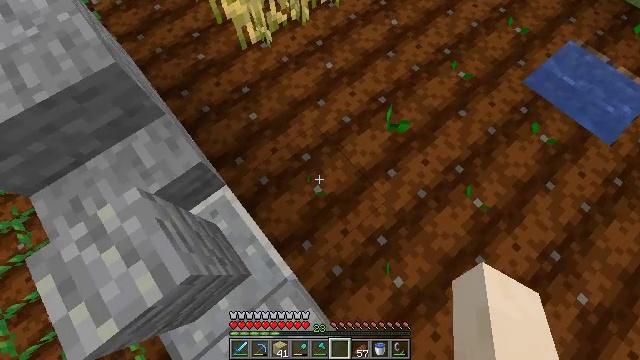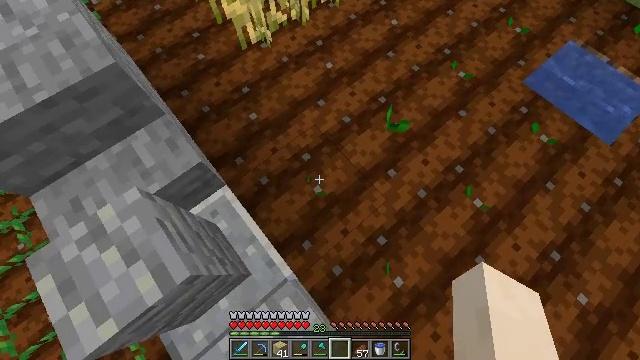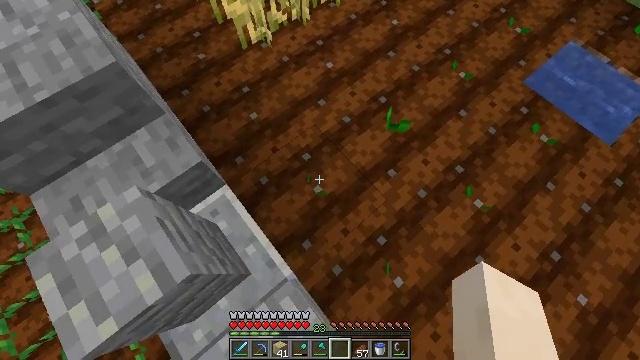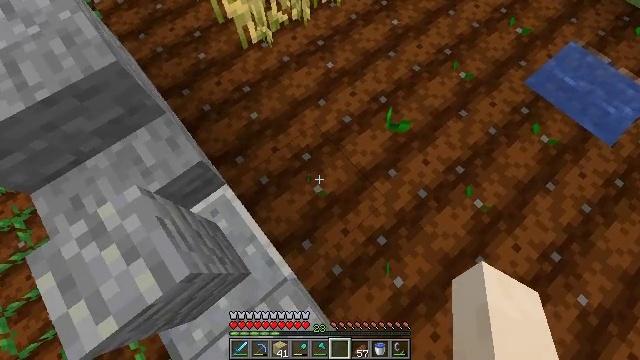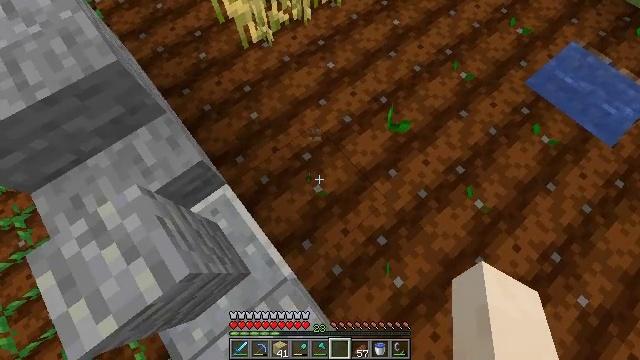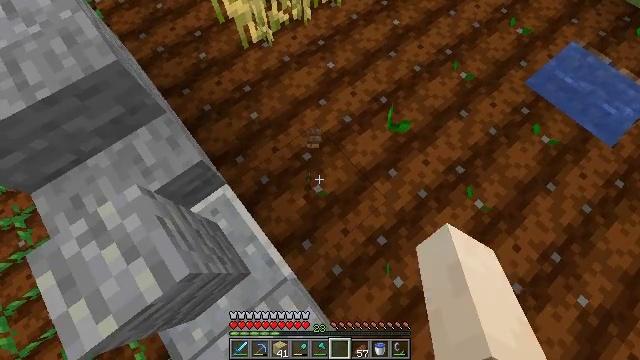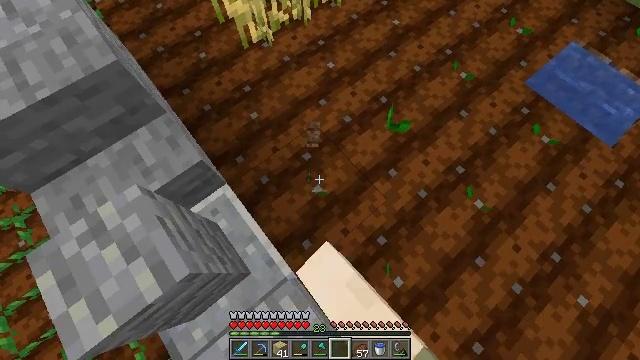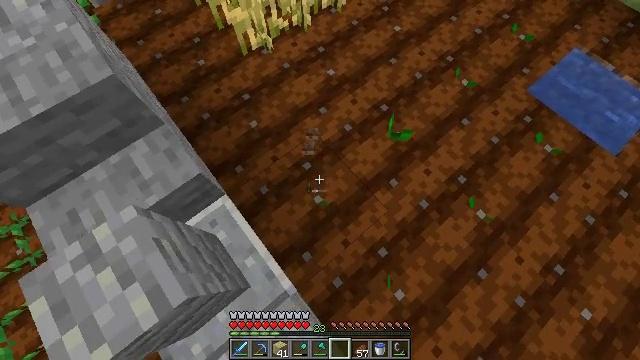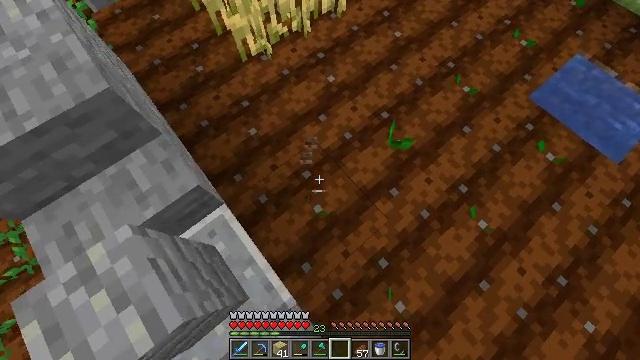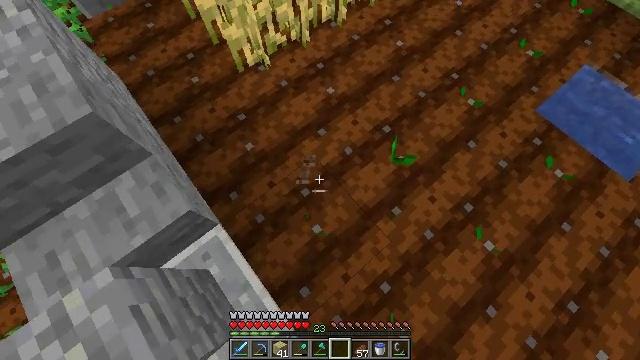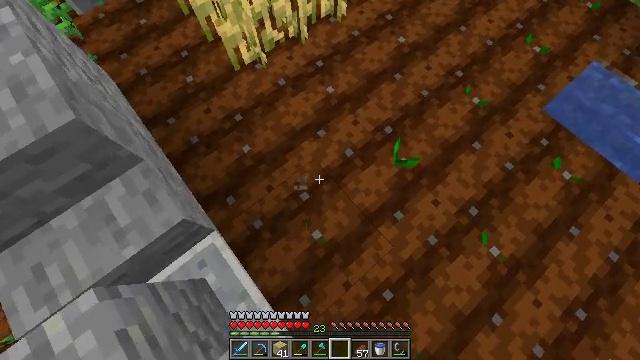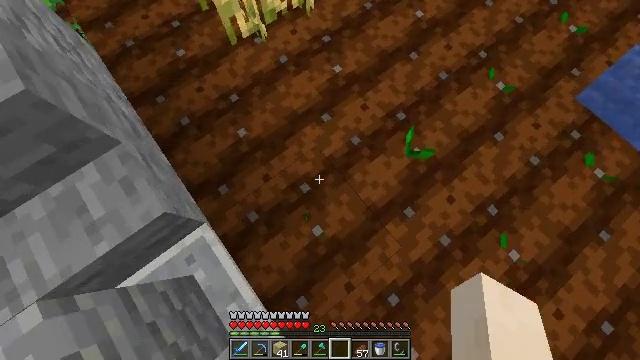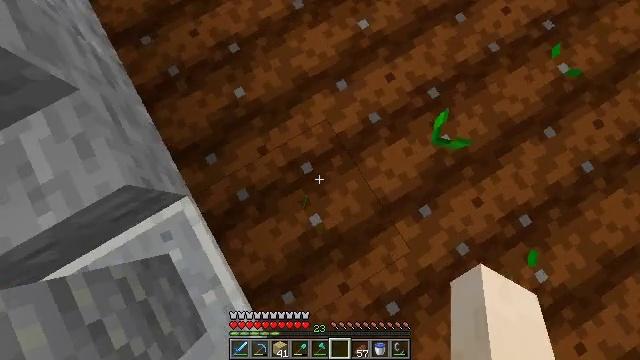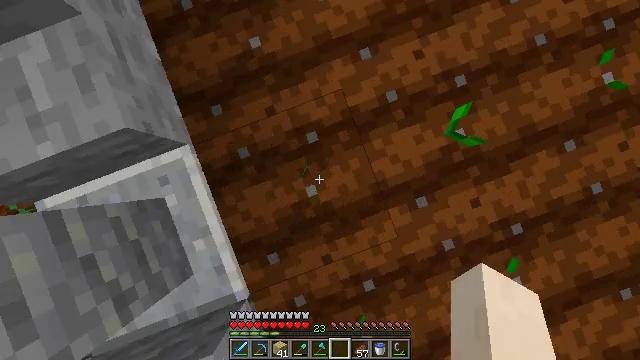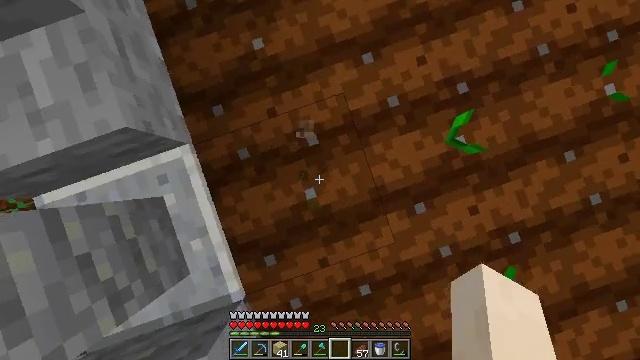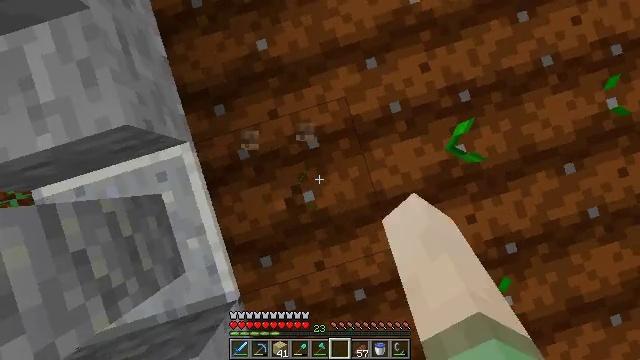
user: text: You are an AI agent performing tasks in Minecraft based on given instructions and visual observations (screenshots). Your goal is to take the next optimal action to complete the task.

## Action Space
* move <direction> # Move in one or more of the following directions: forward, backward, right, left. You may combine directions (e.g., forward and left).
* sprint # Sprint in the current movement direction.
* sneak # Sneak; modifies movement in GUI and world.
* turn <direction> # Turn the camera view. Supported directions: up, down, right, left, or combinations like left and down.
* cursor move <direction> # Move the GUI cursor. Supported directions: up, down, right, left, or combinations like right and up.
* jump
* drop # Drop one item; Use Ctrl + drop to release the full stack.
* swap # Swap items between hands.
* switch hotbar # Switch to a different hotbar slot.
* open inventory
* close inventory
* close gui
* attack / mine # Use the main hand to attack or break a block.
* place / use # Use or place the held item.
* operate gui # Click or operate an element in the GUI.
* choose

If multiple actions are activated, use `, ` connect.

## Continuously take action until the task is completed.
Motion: motion action
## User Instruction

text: Harvest the pumpkin stem by left-clicking.
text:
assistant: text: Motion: no_op
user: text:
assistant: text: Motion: no_op
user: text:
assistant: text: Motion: no_op
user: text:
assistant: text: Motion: attack / mine
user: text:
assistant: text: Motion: attack / mine
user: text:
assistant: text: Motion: no_op
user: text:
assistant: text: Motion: move forward
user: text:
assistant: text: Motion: move forward
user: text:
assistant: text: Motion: move forward
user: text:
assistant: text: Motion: turn down
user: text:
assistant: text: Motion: turn left and down
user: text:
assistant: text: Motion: turn left and down
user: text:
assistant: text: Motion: turn left and down
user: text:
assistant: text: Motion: turn left and down, attack / mine
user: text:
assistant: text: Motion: turn left, attack / mine
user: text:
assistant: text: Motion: turn left, attack / mine
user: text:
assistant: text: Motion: turn left
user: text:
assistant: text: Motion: no_op
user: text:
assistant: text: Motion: move back
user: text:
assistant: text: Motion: move back and move left, turn up
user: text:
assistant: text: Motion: move back and move left, turn left and up
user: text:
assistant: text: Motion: move back and move left, turn left and up
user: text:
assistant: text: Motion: turn left and up
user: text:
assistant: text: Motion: no_op
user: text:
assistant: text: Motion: turn right and up
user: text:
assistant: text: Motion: turn right and up
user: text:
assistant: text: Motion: no_op
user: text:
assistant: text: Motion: turn right
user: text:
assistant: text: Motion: turn right and down
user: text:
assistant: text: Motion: turn right and down